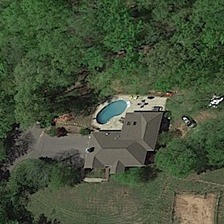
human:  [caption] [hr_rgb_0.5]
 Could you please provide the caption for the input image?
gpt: two roads pass through the green, trees are on both sides of them .

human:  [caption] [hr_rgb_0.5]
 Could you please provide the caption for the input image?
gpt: many green trees and meadows are around a gray building with a swimming pool .

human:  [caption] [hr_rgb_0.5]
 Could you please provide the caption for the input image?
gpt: many green trees and meadows are around a gray building with a swimming pool .

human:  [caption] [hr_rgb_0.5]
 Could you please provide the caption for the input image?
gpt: a house are on the light green ground and two cars are parked at the gate .

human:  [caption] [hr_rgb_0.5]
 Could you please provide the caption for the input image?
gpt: two roads pass through the green, trees are on both sides of them .